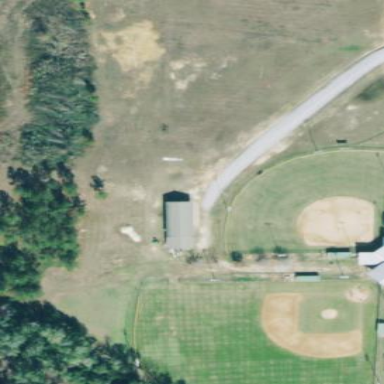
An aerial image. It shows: Grass pitch designated for baseball or softball sports.